The image folds the raw vibration samples of a bearing signal into a 2-D grayscale square (signal-to-image encoding). What is the most likely bearing condition (normal, inner_race, outer_race, ball)?
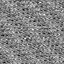
Answer: outer_race